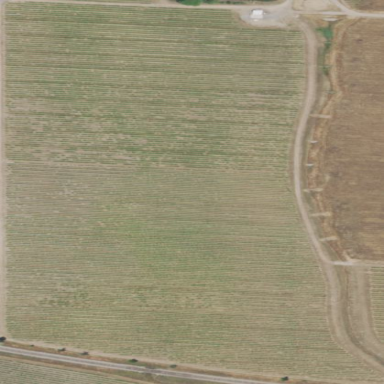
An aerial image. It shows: Vineyard where grapes are grown.